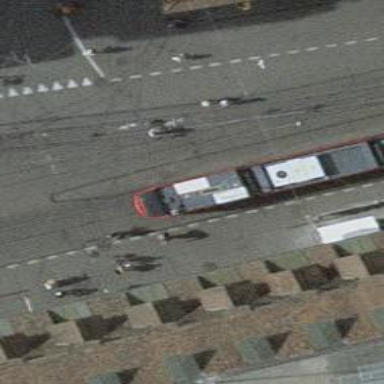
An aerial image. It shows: Tram crossing on the railway.